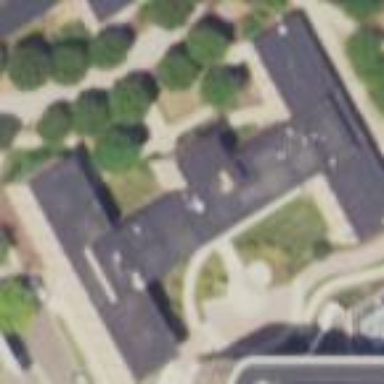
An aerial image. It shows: University building with black roof made of tar paper.